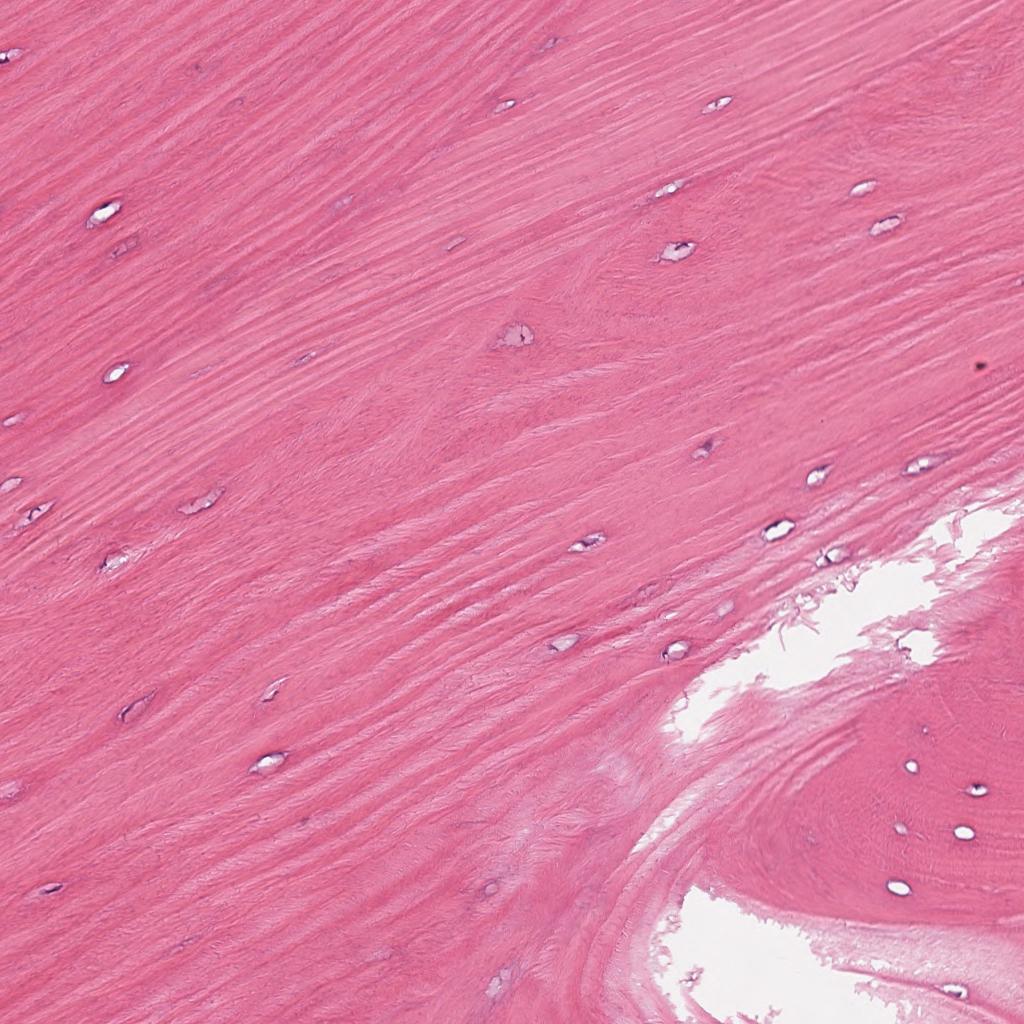
Label: Non-Tumor